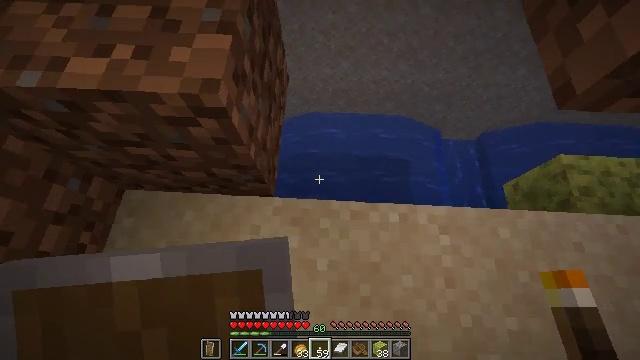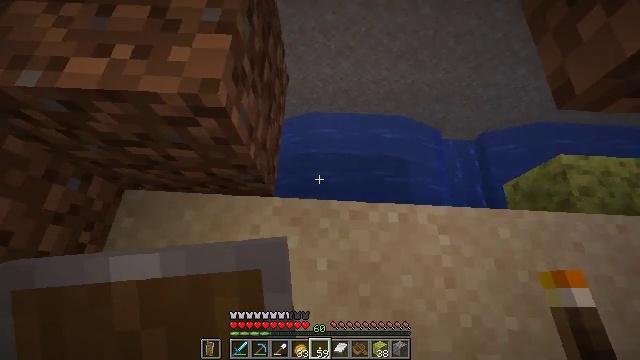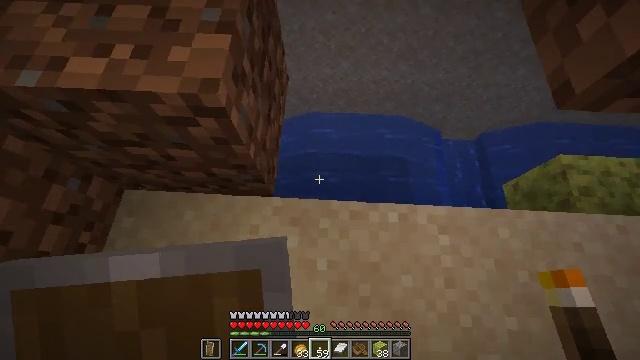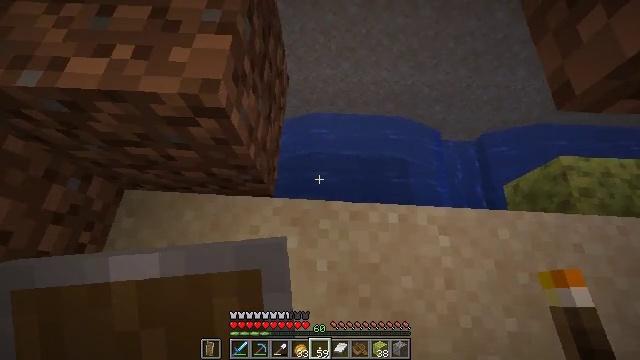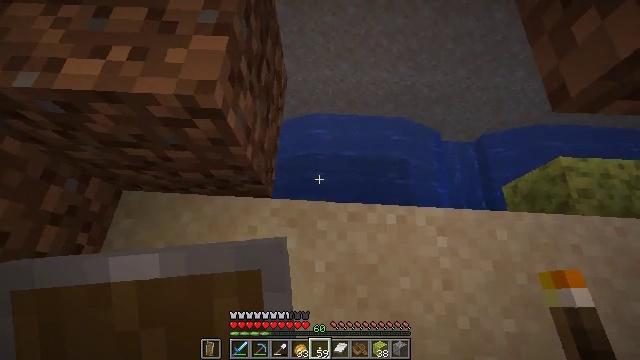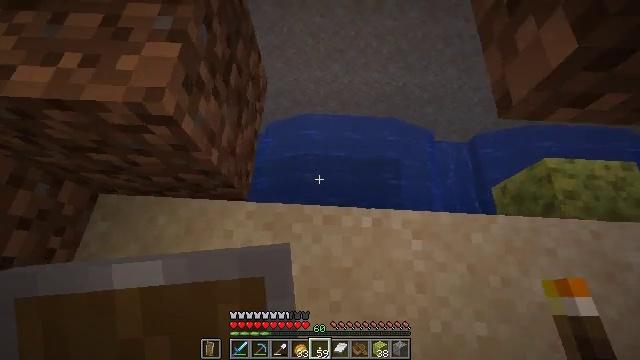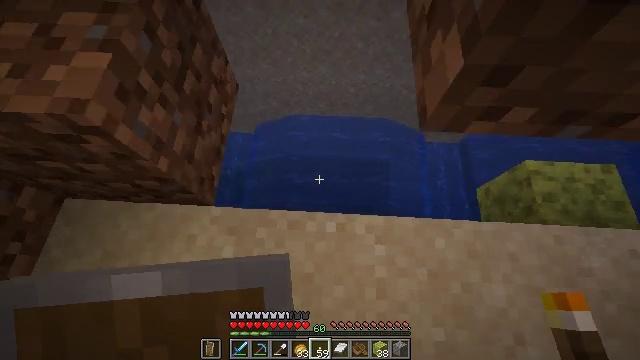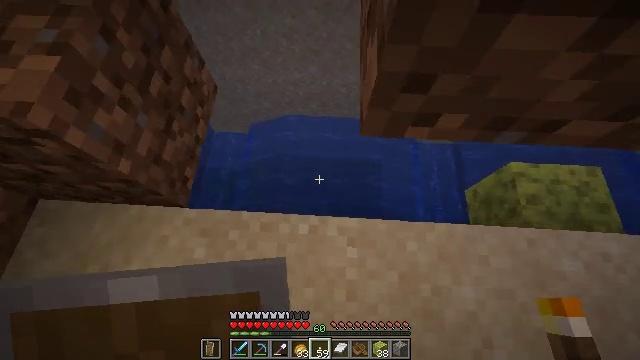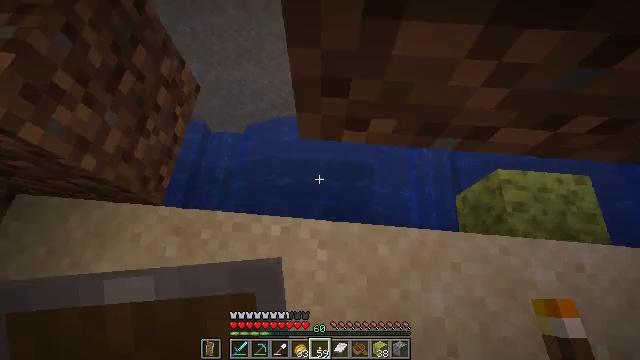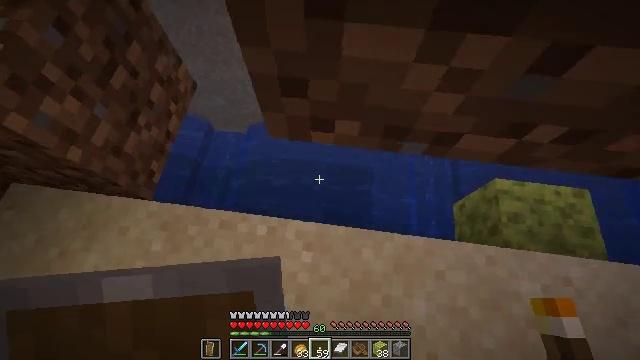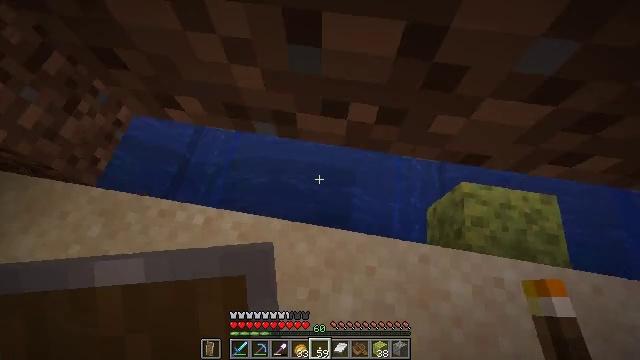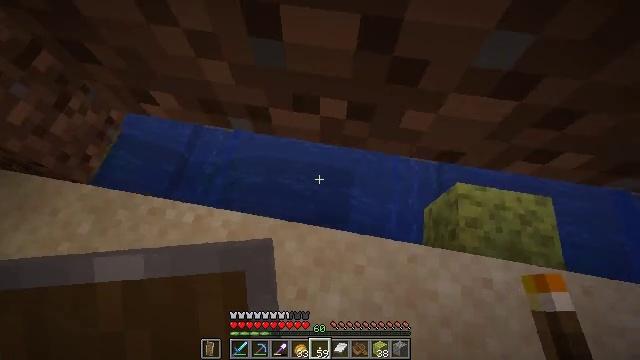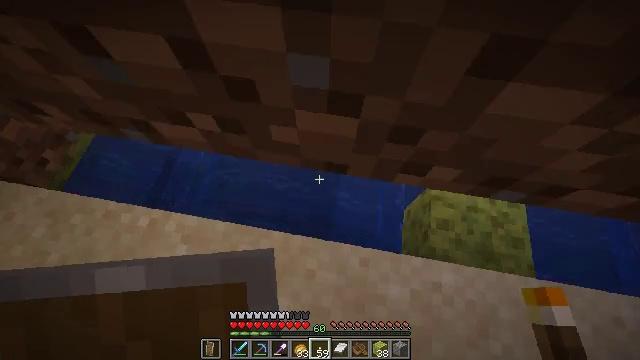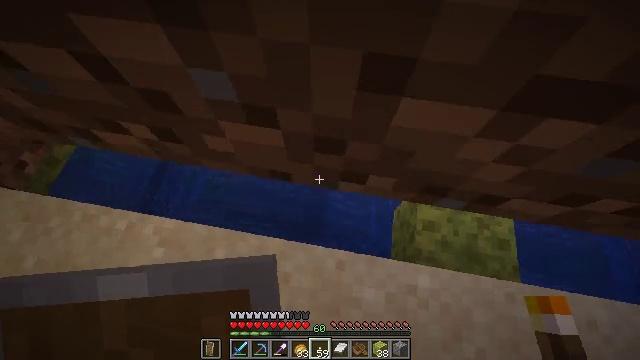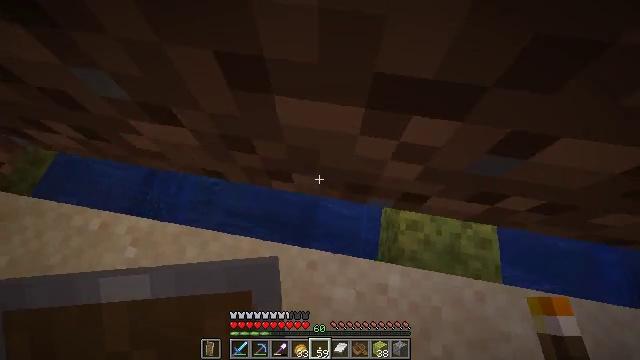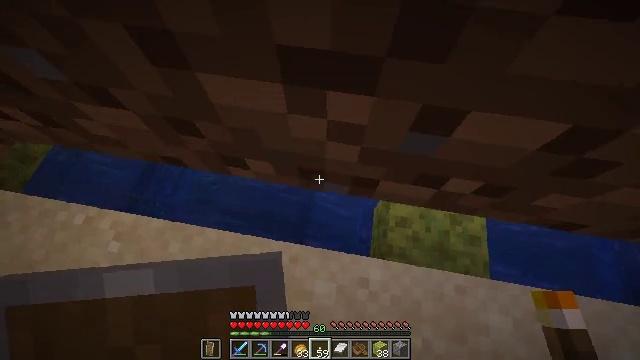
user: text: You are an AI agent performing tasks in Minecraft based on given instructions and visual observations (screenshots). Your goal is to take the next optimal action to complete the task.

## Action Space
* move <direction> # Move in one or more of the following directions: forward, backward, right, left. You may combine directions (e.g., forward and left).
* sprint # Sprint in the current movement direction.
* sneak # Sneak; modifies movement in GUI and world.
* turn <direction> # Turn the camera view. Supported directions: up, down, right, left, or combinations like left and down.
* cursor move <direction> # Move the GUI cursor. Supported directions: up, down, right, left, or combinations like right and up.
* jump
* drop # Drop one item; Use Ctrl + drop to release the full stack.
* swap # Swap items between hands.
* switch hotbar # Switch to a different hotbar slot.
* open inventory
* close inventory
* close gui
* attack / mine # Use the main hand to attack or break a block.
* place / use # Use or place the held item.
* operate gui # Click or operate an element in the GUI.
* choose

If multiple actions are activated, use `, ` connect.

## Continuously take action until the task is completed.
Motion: motion action
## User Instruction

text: Gather a wet sponge from the ocean.
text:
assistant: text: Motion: no_op
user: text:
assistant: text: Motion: no_op
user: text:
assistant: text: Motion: no_op
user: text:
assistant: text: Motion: move right
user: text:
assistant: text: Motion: move right
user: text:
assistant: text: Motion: move right
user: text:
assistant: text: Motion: move right
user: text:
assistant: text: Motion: move right, turn left
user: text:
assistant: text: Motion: move right, turn left
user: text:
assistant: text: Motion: move right, turn left
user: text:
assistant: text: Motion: move right
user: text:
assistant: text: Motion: move right
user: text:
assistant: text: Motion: move right
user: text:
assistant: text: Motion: no_op
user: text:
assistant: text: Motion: no_op
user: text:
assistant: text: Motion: no_op
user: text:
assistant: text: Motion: no_op
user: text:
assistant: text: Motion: no_op
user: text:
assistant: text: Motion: move right
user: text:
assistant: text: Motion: move right
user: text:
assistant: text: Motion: move right
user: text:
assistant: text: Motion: no_op
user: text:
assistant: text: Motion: no_op
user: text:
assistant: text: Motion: no_op
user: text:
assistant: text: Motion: no_op
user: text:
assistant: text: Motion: no_op
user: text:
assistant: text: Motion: no_op
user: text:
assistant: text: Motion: turn left
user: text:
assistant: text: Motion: turn left and up
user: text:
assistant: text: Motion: turn left and up